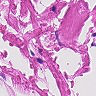
Metastatic tissue present: no